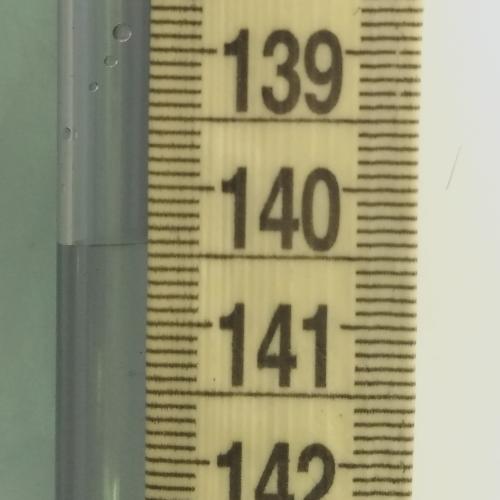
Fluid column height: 140.4 cm